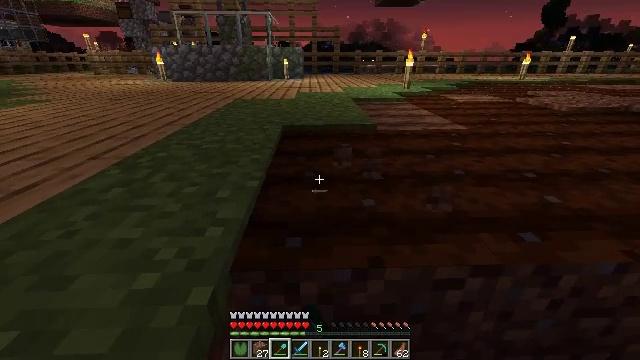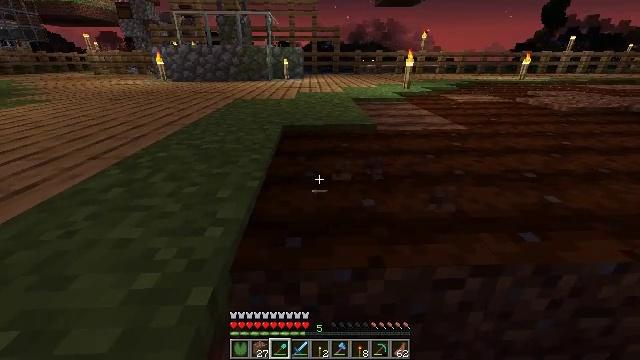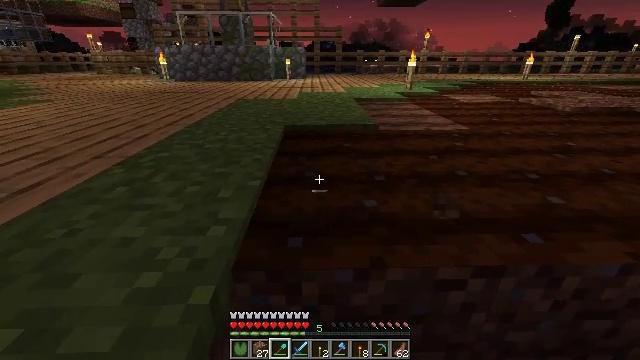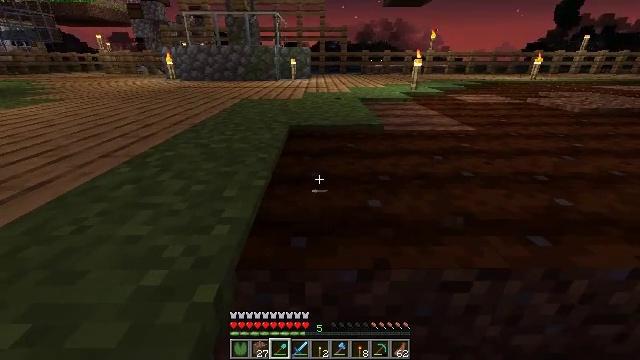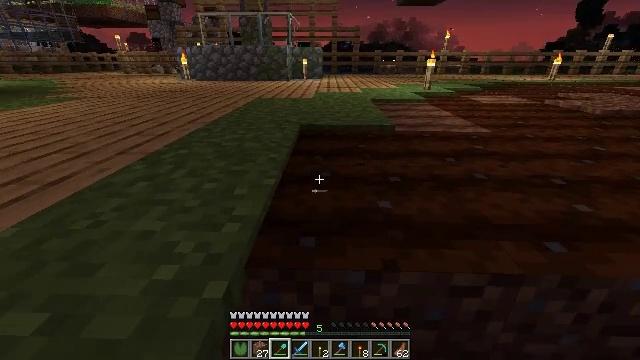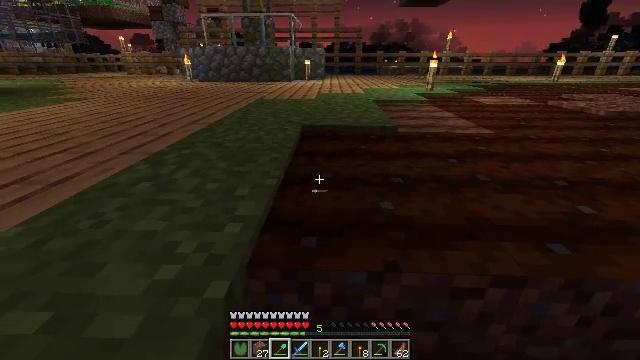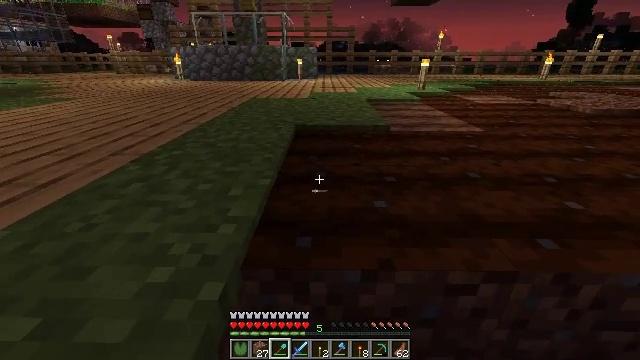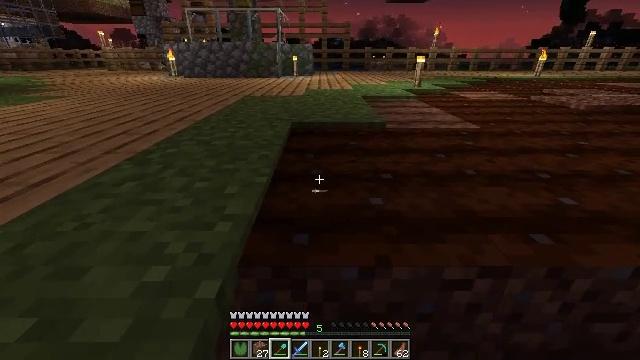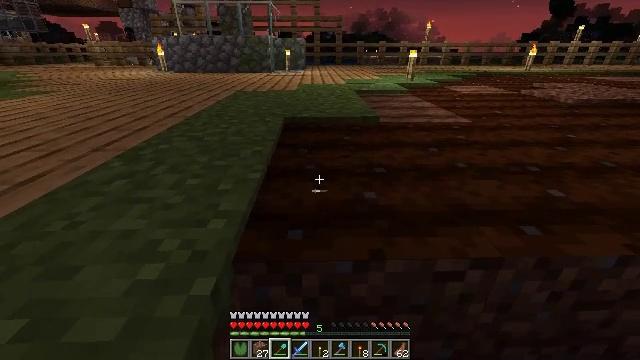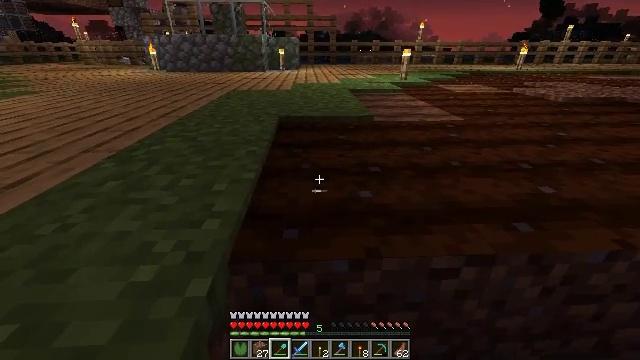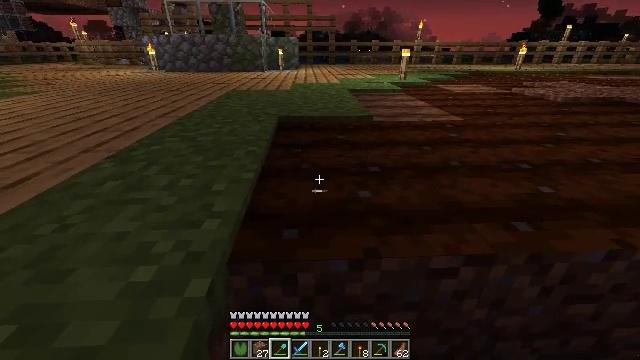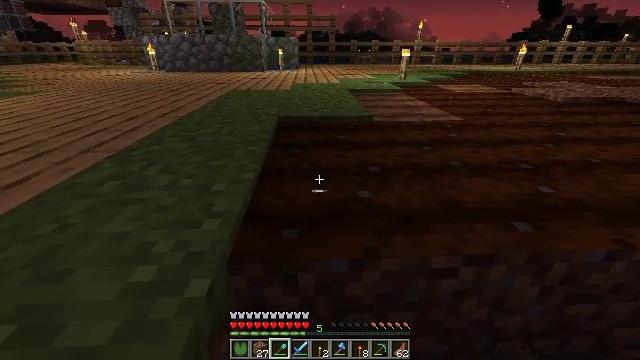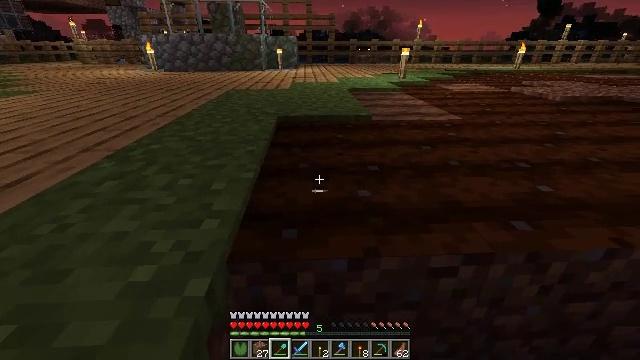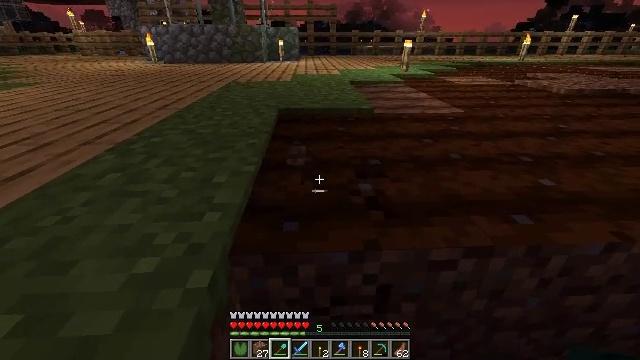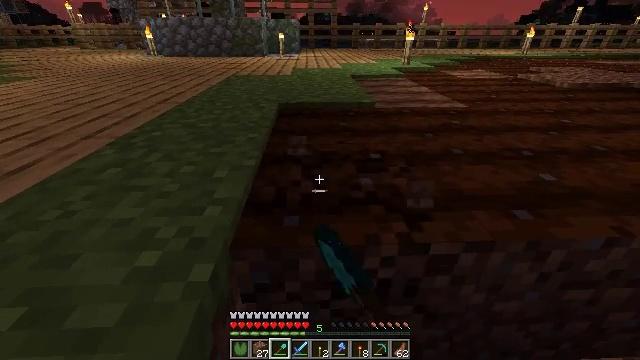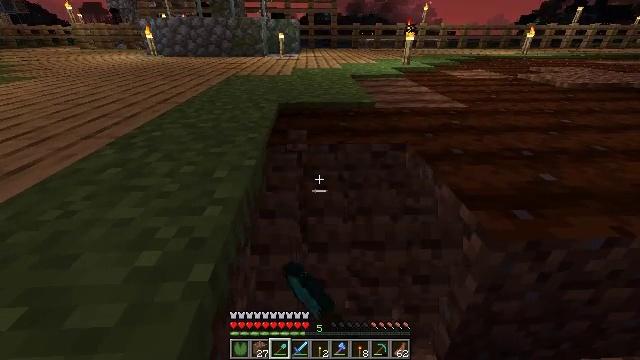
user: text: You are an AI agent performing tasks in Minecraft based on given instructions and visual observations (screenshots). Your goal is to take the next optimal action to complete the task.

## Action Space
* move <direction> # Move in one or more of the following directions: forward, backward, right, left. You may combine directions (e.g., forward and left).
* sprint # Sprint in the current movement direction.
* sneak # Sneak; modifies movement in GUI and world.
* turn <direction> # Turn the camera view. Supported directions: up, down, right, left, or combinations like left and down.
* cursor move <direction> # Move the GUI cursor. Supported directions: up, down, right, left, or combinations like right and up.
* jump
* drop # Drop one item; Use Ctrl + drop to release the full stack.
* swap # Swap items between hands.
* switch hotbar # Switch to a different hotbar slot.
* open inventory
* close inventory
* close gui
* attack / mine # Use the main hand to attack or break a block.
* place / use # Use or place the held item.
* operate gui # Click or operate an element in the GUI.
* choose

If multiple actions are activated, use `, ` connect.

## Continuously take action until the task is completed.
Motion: motion action
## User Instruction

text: Harvest farmland back to plain soil.
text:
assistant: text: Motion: no_op
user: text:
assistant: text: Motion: no_op
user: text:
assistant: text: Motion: turn left
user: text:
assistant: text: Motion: turn left
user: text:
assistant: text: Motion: no_op
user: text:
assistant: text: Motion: turn right
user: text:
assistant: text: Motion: no_op
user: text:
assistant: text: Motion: turn right and down
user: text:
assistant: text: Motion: turn right
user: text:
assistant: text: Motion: no_op
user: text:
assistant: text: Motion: no_op
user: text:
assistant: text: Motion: no_op
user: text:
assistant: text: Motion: turn down, attack / mine
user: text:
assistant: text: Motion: turn down, attack / mine
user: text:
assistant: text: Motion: attack / mine
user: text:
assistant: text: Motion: attack / mine
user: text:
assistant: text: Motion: attack / mine
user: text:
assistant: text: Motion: attack / mine
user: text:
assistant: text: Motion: attack / mine
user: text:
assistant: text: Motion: attack / mine
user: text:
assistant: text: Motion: attack / mine
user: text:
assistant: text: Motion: turn up, attack / mine
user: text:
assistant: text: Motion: turn up, attack / mine
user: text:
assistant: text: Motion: attack / mine
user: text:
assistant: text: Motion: attack / mine
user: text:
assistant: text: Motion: attack / mine
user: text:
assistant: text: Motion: turn right, attack / mine
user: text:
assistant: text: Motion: turn right and down
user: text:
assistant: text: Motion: turn right and down
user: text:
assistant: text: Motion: turn right